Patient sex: M
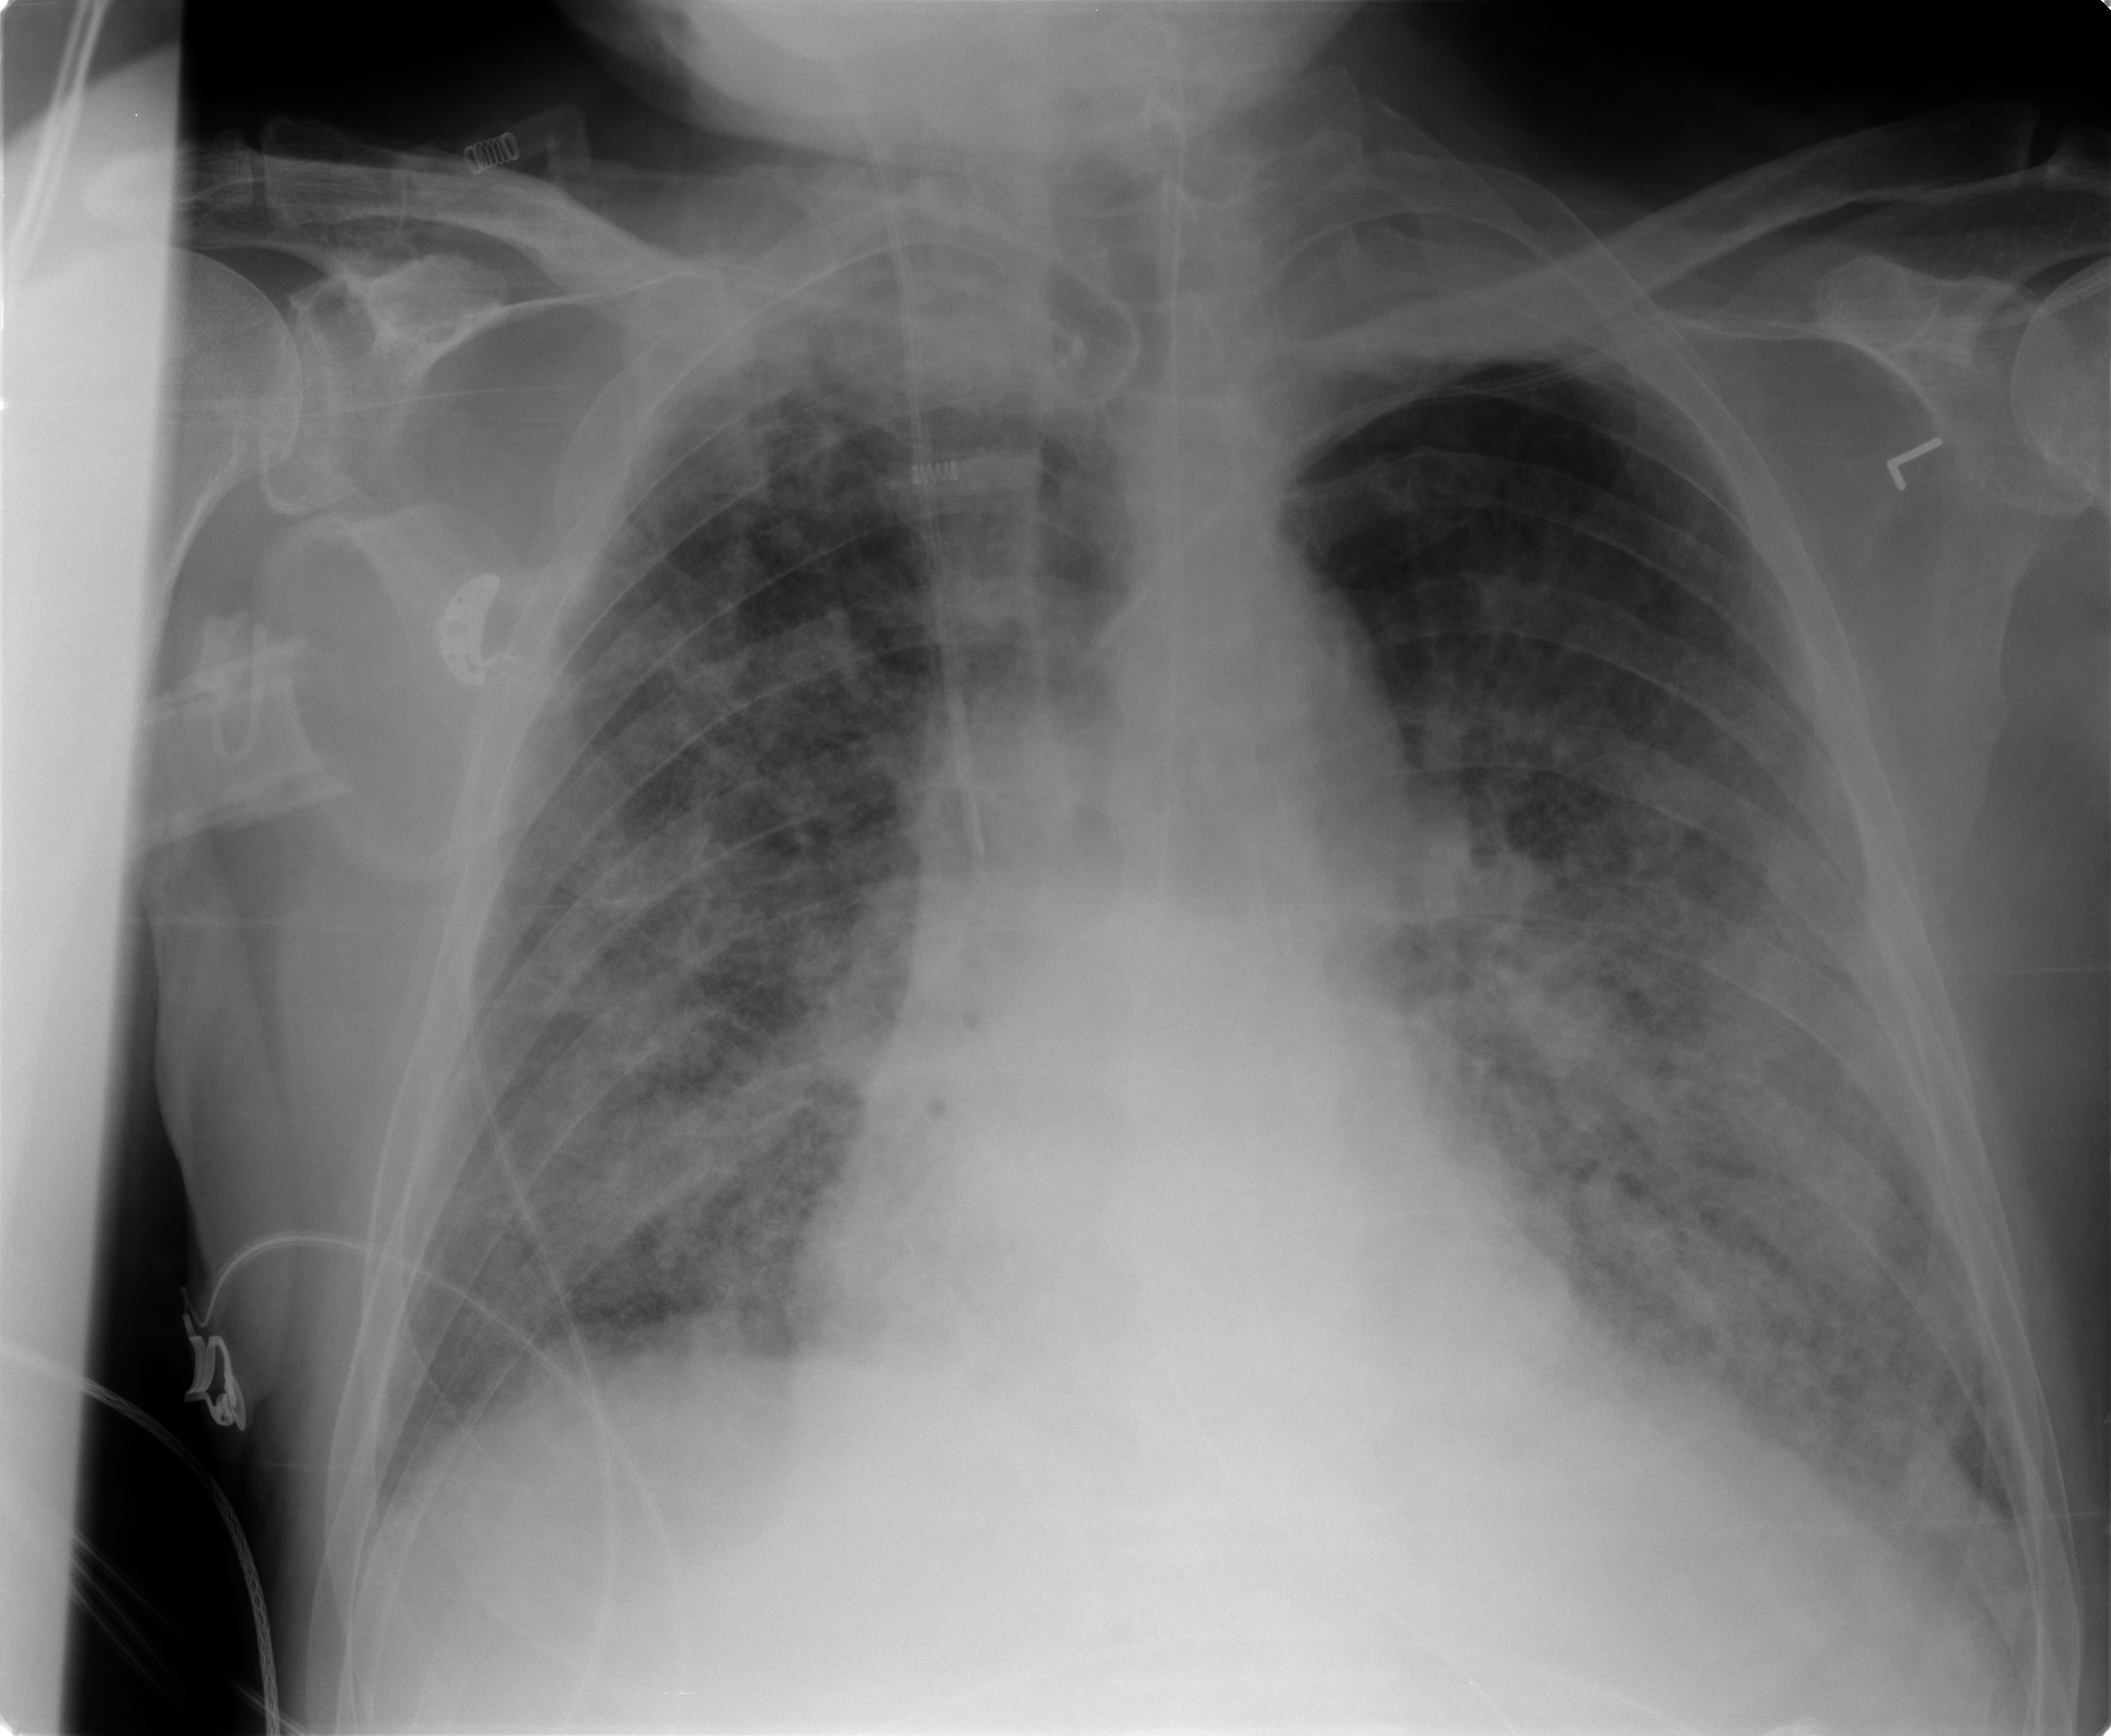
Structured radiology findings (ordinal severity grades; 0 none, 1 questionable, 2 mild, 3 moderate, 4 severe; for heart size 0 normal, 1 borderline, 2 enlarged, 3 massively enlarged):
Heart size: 1
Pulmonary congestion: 2
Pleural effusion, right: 0
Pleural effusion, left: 1
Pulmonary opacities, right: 3
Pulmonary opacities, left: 3
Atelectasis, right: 3
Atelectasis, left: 3